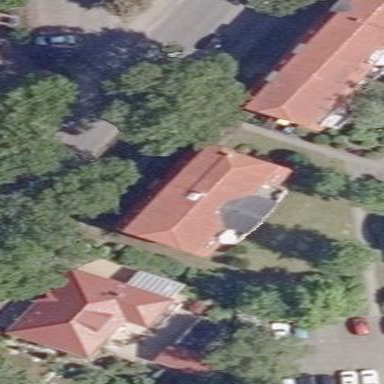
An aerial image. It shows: Saltbox shaped roof on apartment building.